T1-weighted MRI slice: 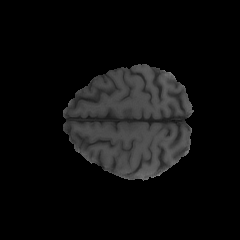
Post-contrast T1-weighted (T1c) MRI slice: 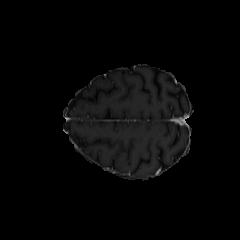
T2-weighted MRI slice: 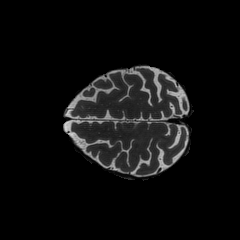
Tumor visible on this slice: yes